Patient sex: F
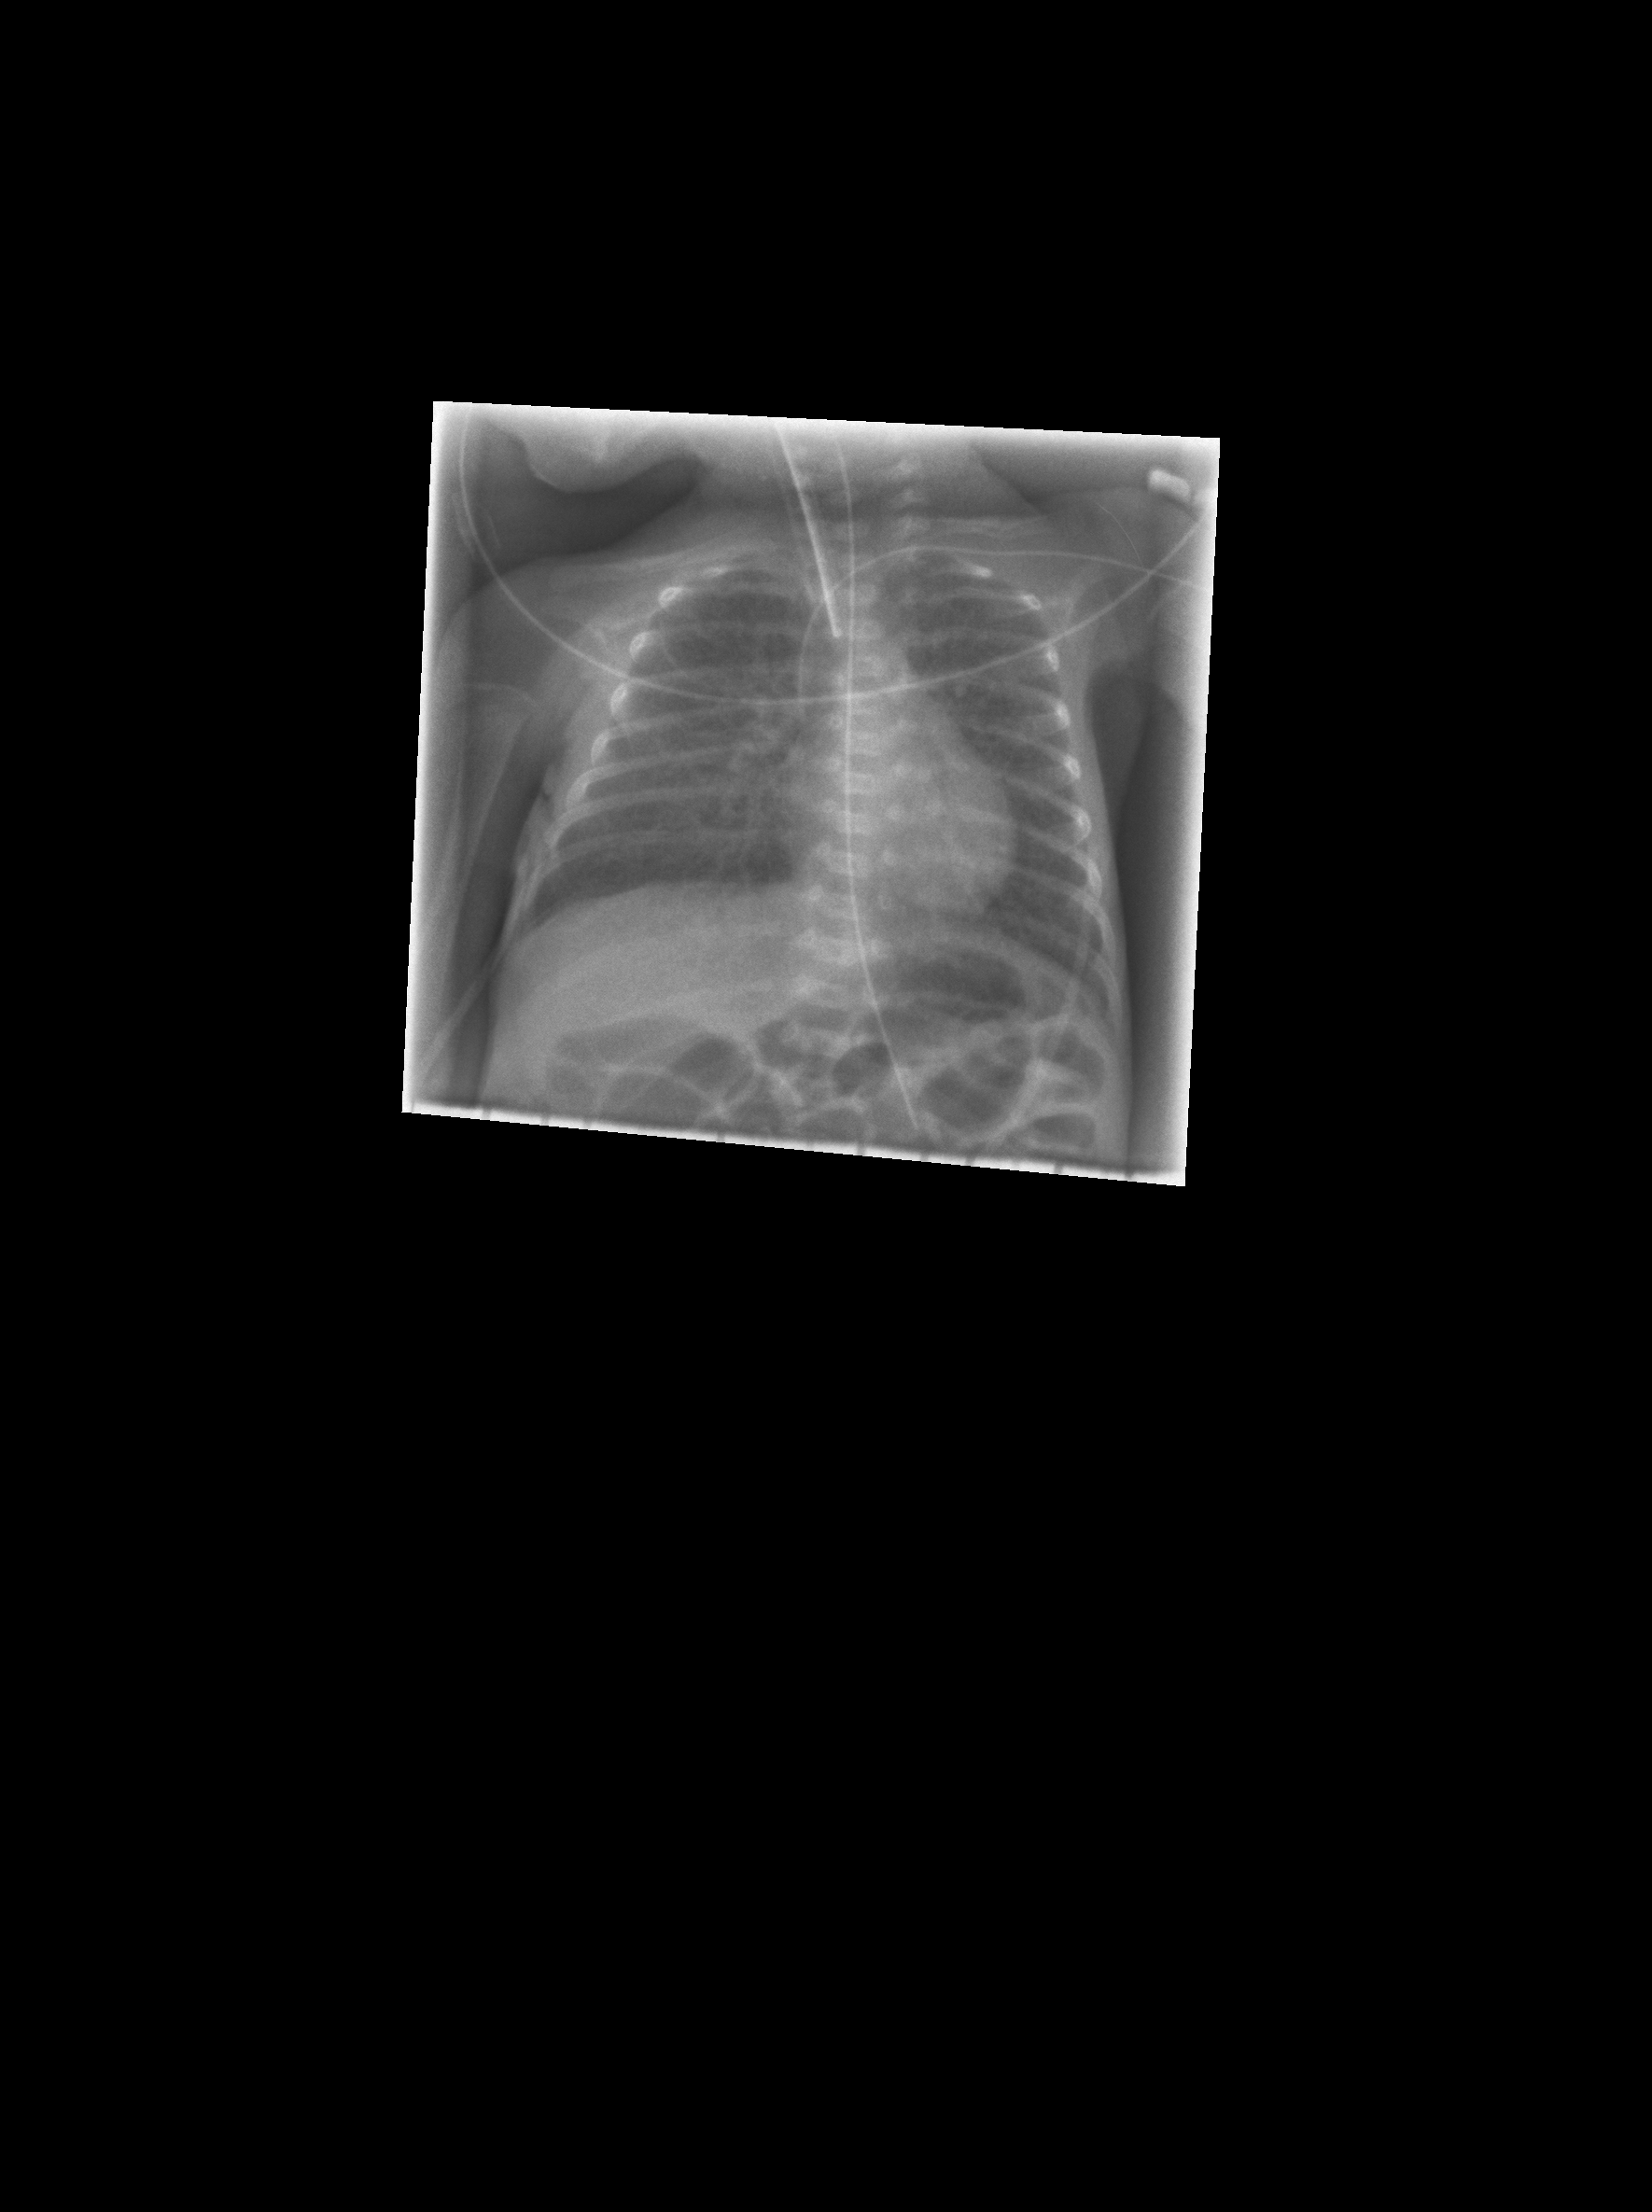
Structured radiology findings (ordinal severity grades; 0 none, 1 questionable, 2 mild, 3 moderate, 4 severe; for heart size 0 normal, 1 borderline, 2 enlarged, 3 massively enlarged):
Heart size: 0
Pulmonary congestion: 0
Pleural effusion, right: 0
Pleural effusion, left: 0
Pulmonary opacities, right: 2
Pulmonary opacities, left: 1
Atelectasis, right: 0
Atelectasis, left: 0